Question: I need to use CSS triangle to create and arrow. This is the one Im working on: <URL>
'''
<div class="arrow-outer"></div>
.arrow-outer{
border: 1em solid transparent;
border-top-color: #3bb0d7;
border-right-color: #3bb0d7;
height: 0;
width: 0;
'''
}

The issue is that in chrome it looks perfect. But in firefox there is a small bent in the middle.
Any idea why this is happening and how can I make it look smooth as in chrome?
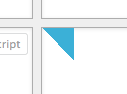
Answer: I haven't got a mac to test unfortunately and Firefox on Windows seems to render correctly. You could get around the problem though...
'''
.arrow-outer {
border: 2em solid transparent;
border-right: 0;
border-top-color: #3bb0d7;
height: 0;
width: 0;
}
'''
Instead of rendering the triangle as two sides of the border, it flattens the right border to achieve the same shape using only the top border, circumventing any alignment issues (illustrated below).

It is possible that Firefox on Mac OS is rendering the div as a pixel height which might be solved using an overflow hidden, but it is equally if not more likely that the rounding in the rendering algorithm has resulted in different pixels being selected for the edge of the right border for that combination of browser and OS. That would be my guess as to why it is happening.